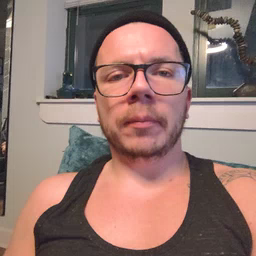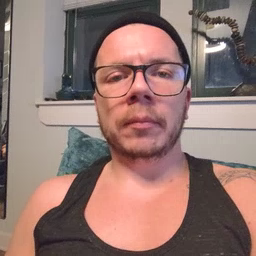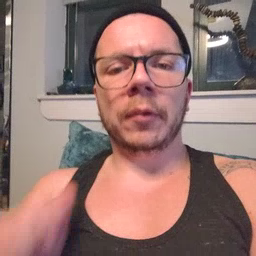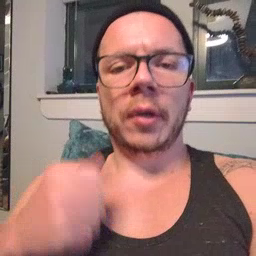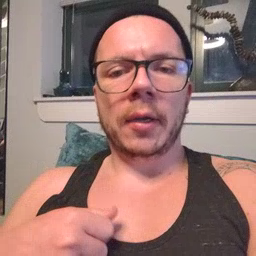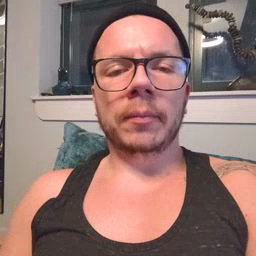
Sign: jacket